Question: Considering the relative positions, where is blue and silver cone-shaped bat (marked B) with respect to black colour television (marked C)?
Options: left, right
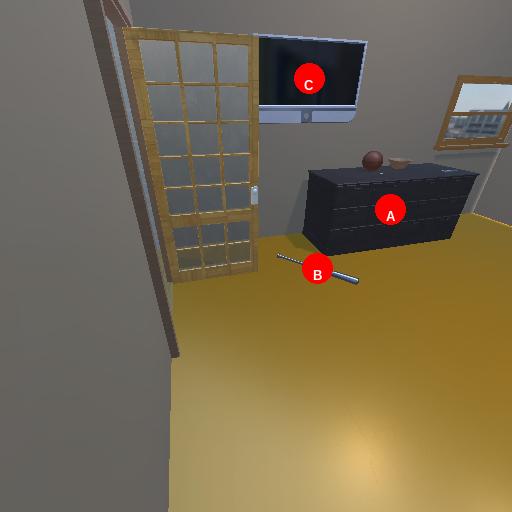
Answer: left